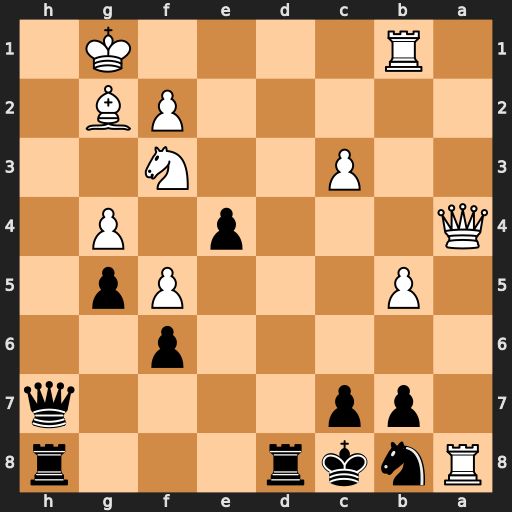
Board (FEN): Rnkr3r/1pp4q/5p2/1P3Pp1/Q3p1P1/2P2N2/5PB1/1R4K1
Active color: b
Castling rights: -
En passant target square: -
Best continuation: exf3 Bxf3 Qh2+ Kf1 Qh3+